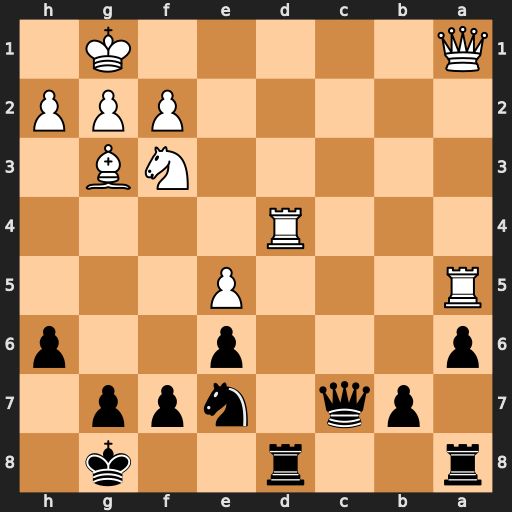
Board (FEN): r2r2k1/1pq1npp1/p3p2p/R3P3/3R4/5NB1/5PPP/Q5K1
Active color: b
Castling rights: -
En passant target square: -
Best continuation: Rxd4 Nxd4 Rd8 h4 Rxd4 Qxd4 Qxa5